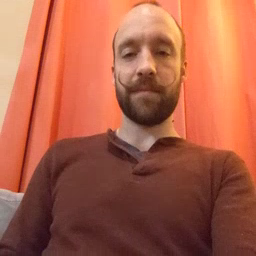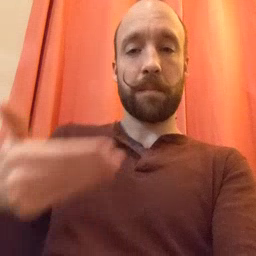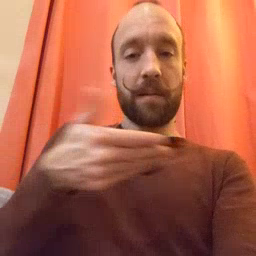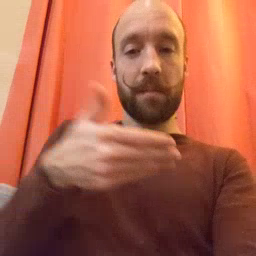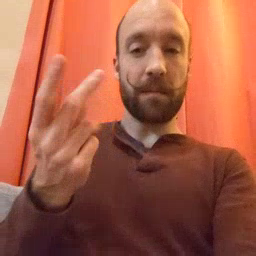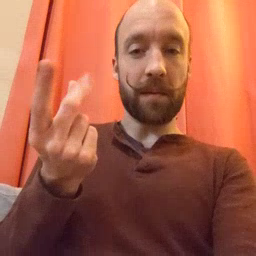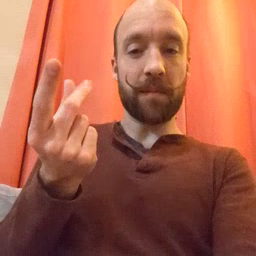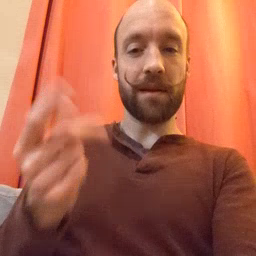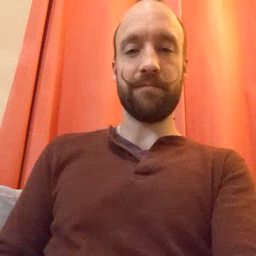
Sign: puppy